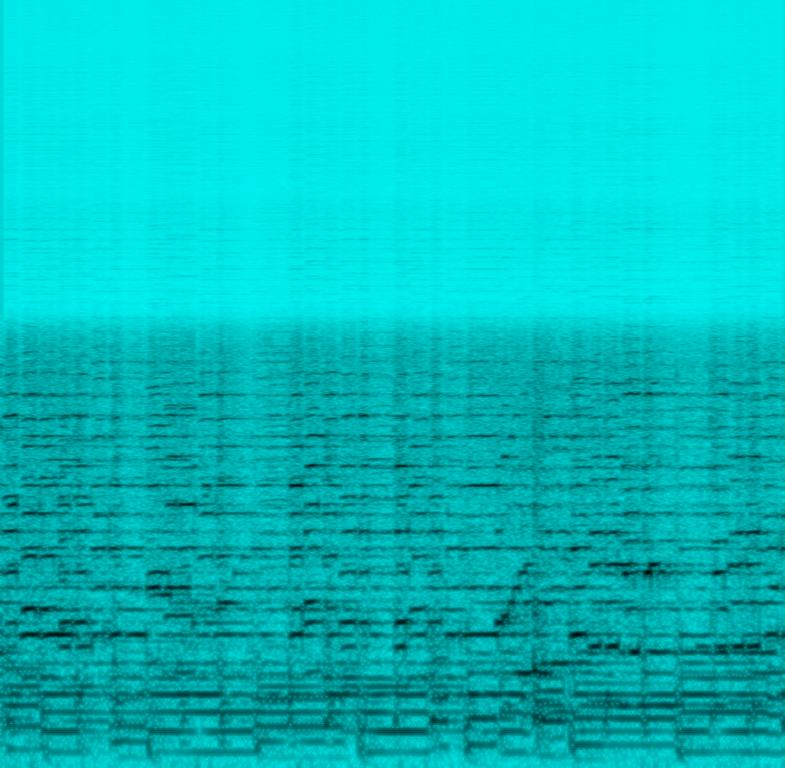
This song contains acoustic drums playing together with an e-bass. An accordion is playing the main melody together with a flute playing in a higher register. This song may be playing while waiting in line for a phone call.